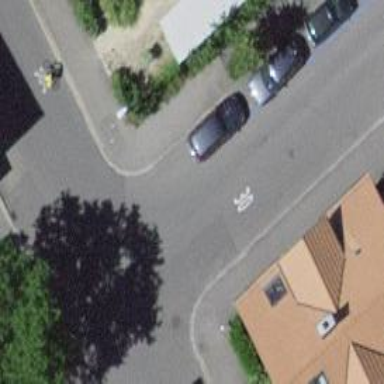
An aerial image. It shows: Crossing on footway.